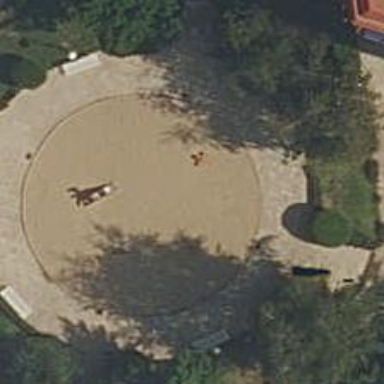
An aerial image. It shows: Playground area for leisure activities on the land.